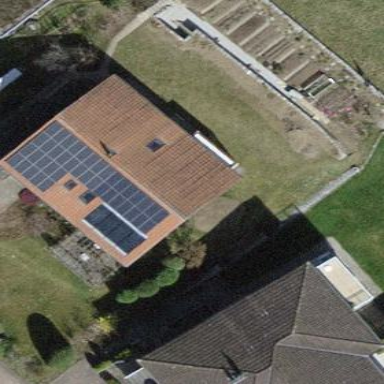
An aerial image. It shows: Solar power generator using photovoltaic method with solar photovoltaic panel types.